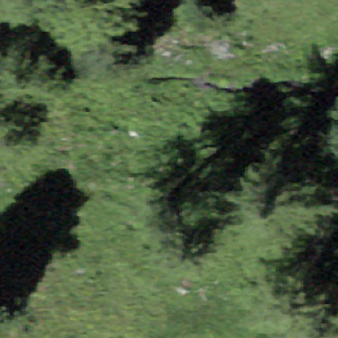
Label: other